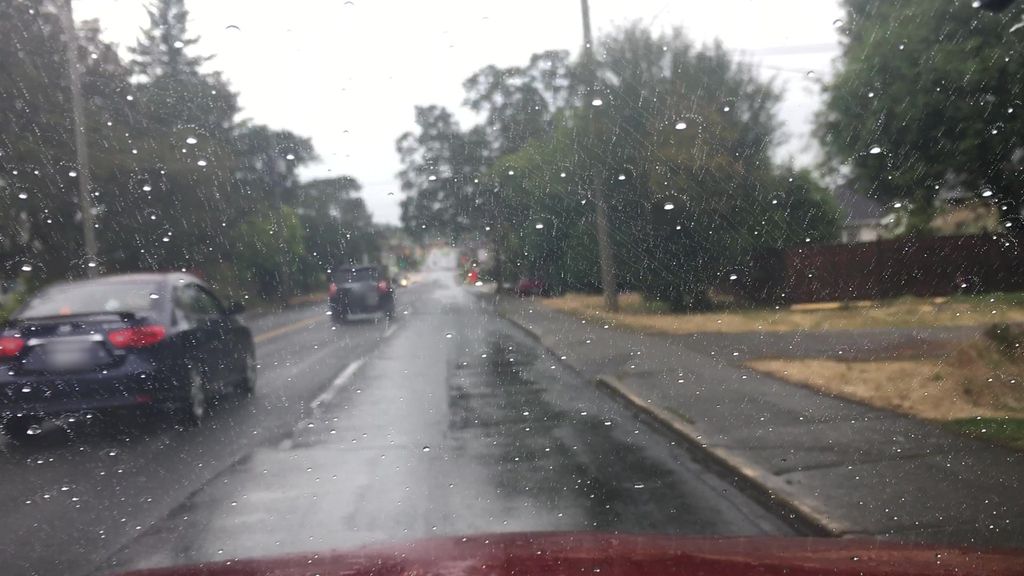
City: victoria